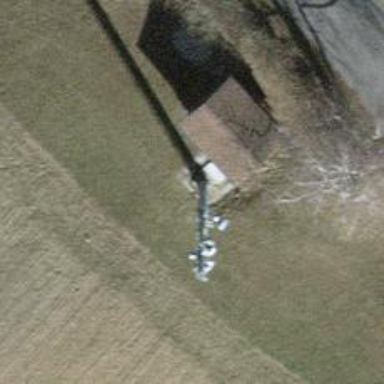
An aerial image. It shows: Communication tower with antenna.